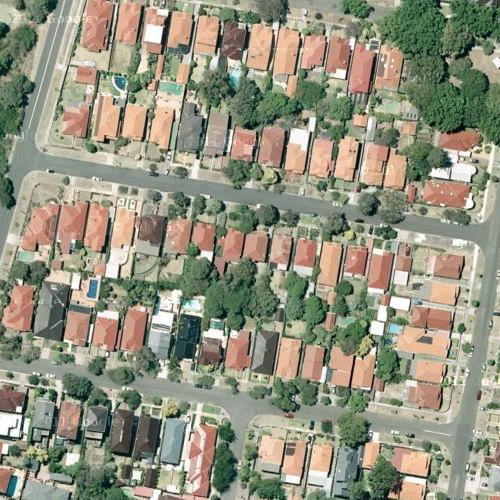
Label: sydney